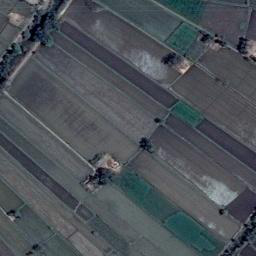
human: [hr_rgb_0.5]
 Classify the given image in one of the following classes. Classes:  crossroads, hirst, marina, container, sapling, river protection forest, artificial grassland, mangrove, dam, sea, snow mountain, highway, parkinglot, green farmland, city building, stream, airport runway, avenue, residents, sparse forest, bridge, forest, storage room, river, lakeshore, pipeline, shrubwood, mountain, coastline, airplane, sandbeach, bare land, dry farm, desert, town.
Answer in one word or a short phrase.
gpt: green farmland